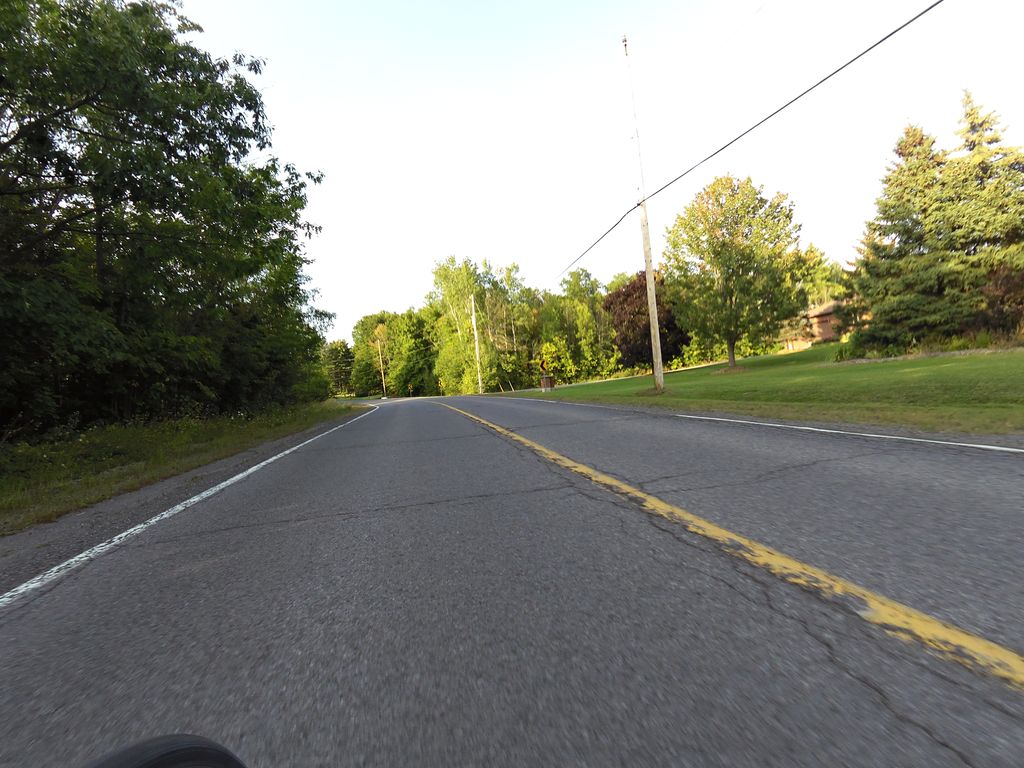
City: ottawa-gatineau